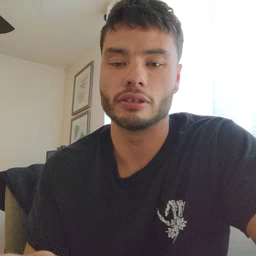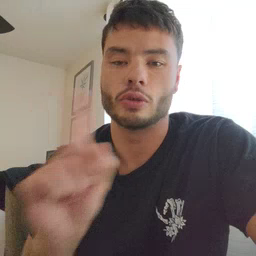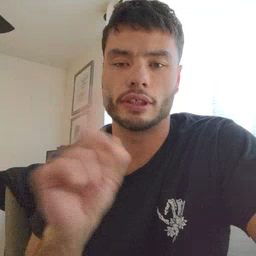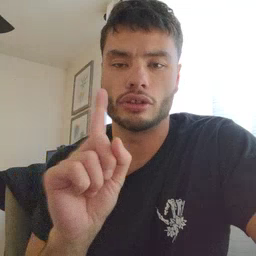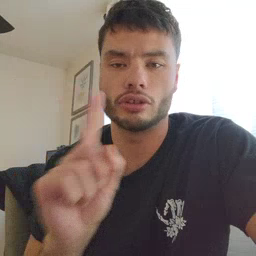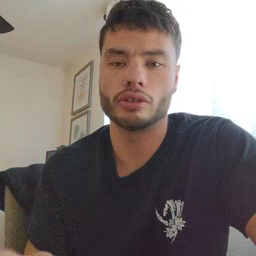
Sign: where